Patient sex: F
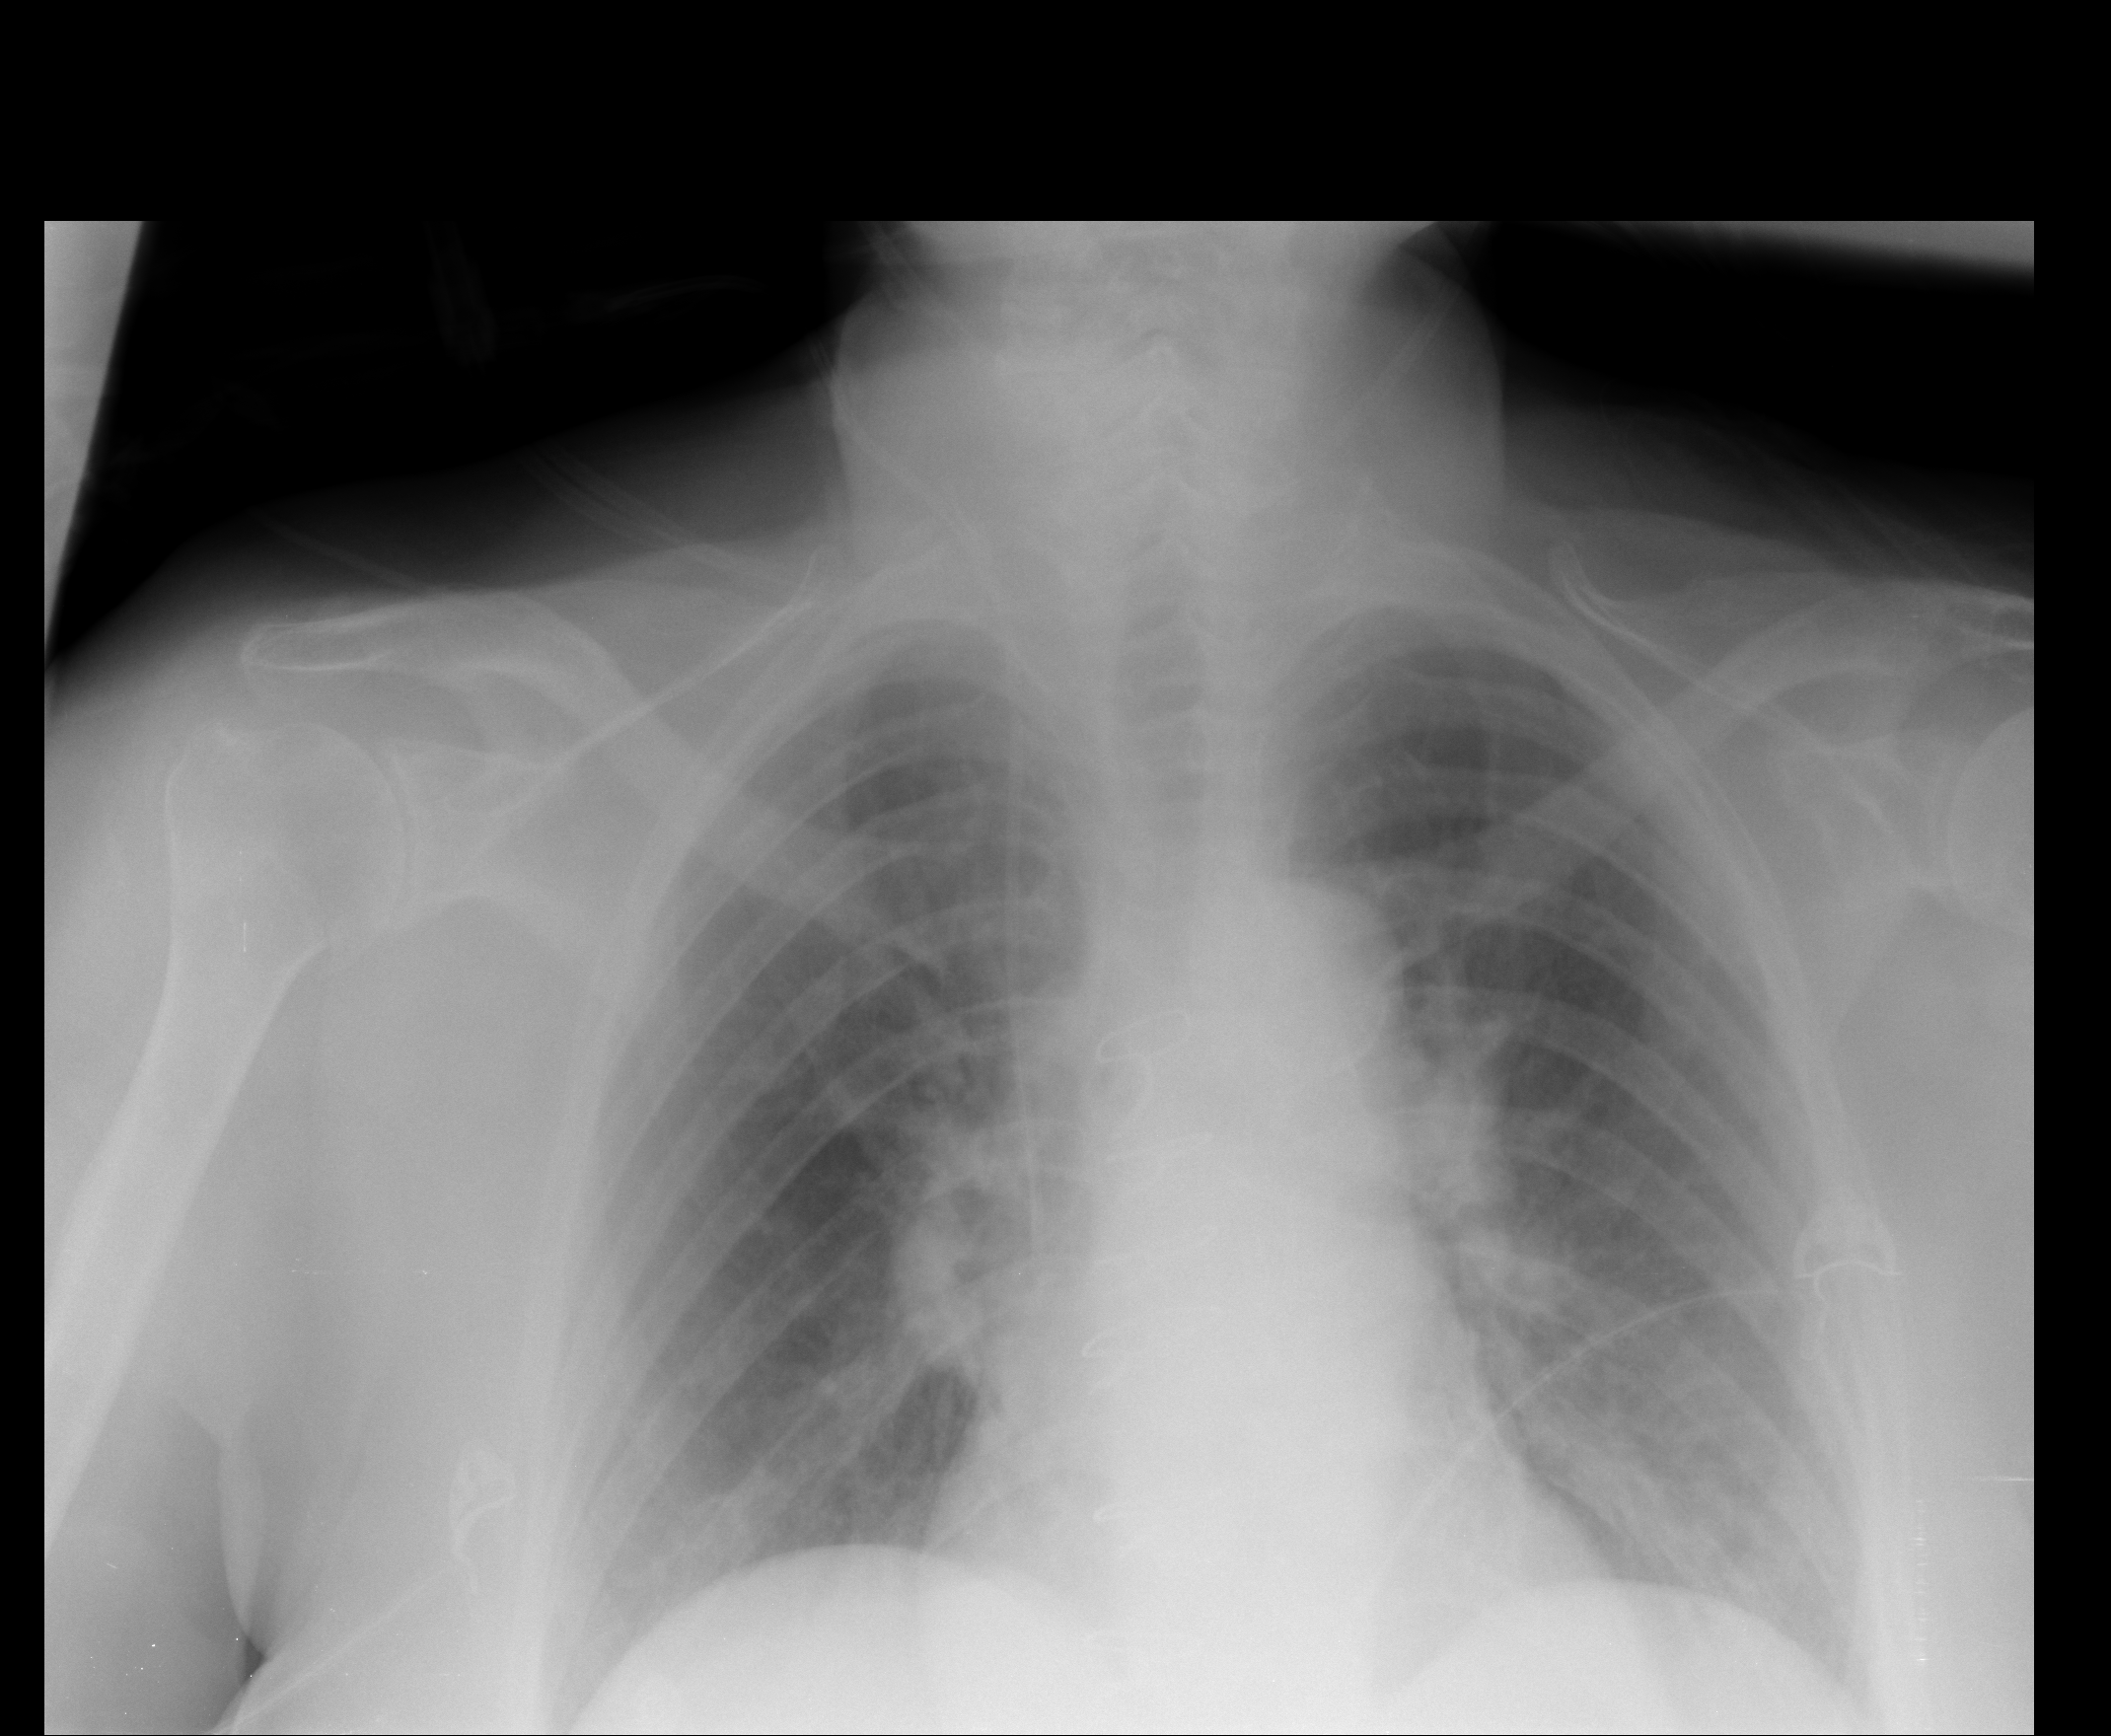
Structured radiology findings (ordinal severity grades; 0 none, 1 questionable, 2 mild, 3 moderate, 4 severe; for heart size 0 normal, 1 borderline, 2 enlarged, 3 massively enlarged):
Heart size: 0
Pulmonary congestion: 2
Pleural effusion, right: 0
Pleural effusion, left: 0
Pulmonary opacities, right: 0
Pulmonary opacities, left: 2
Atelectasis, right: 0
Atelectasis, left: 0